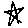
Label: star